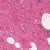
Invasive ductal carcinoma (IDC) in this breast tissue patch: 0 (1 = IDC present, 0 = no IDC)